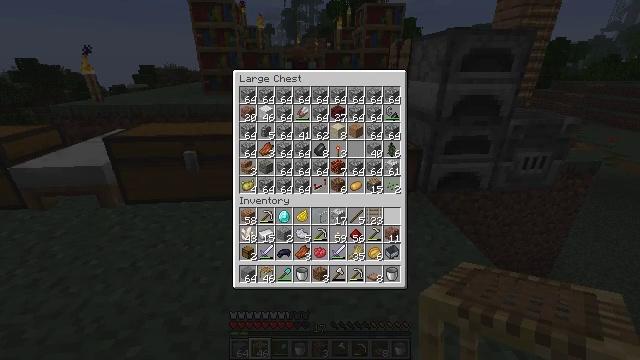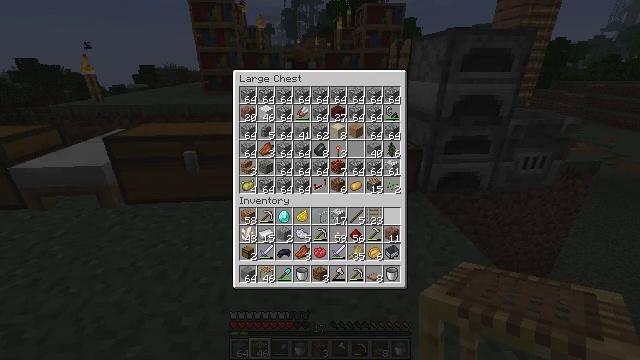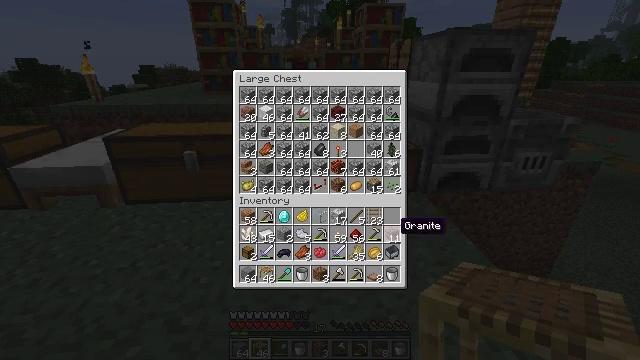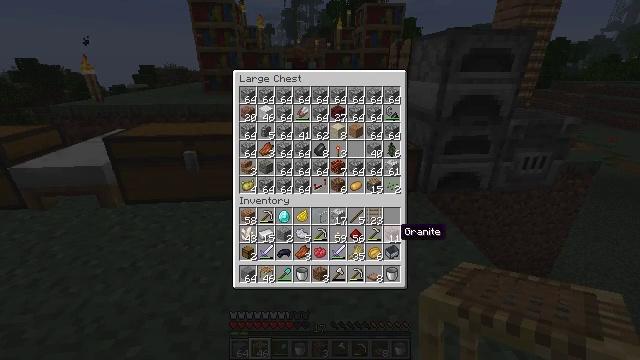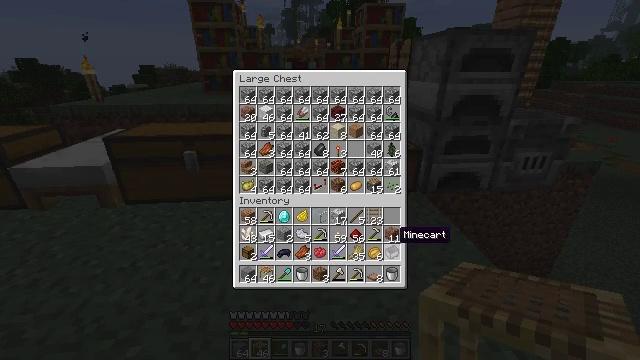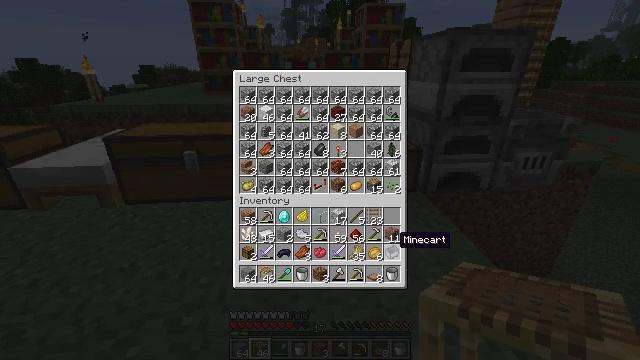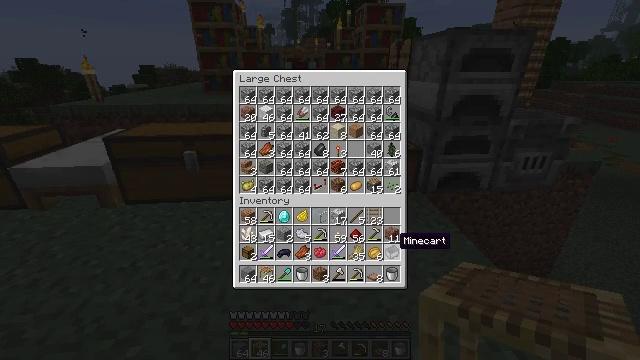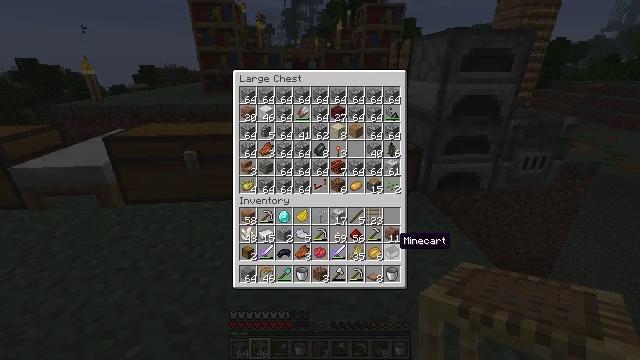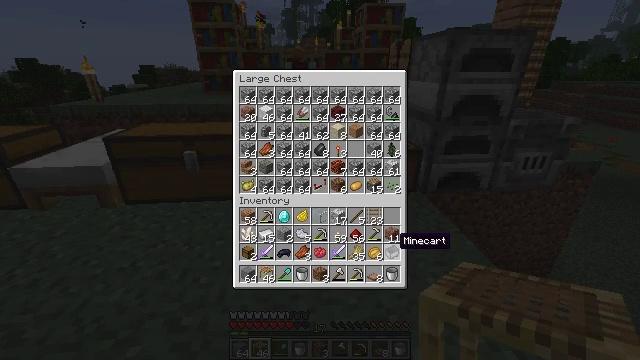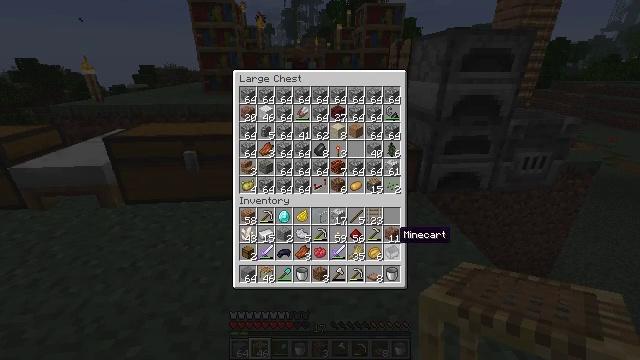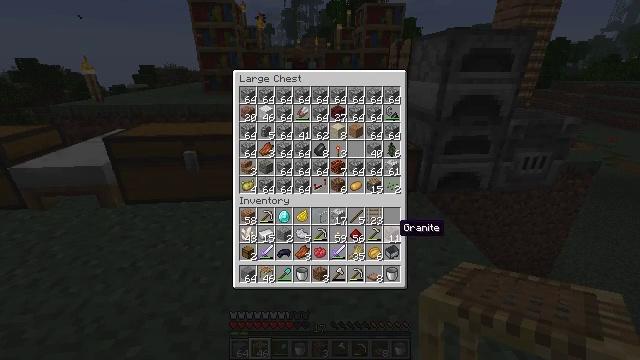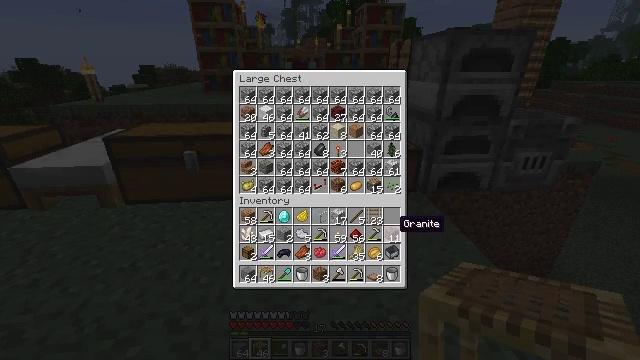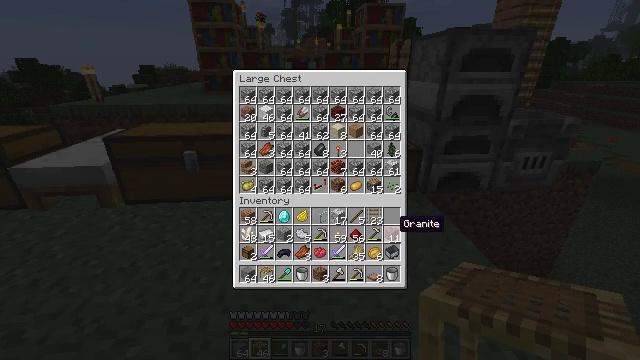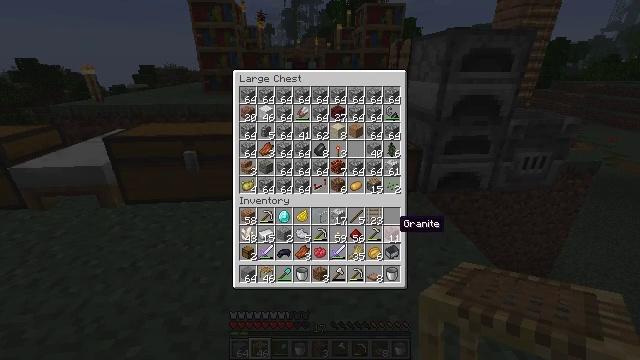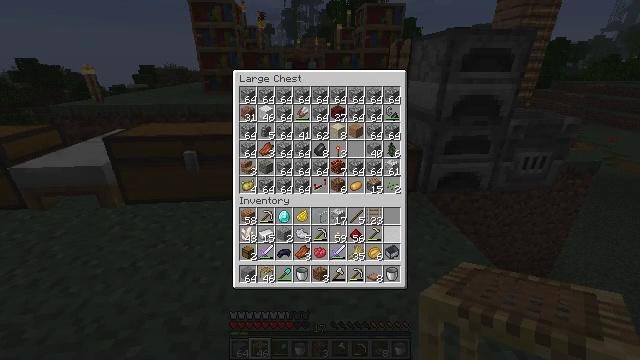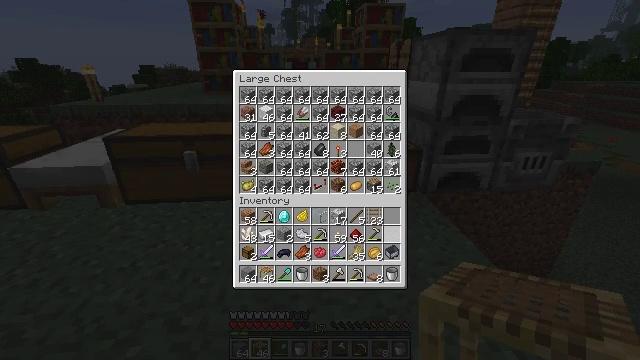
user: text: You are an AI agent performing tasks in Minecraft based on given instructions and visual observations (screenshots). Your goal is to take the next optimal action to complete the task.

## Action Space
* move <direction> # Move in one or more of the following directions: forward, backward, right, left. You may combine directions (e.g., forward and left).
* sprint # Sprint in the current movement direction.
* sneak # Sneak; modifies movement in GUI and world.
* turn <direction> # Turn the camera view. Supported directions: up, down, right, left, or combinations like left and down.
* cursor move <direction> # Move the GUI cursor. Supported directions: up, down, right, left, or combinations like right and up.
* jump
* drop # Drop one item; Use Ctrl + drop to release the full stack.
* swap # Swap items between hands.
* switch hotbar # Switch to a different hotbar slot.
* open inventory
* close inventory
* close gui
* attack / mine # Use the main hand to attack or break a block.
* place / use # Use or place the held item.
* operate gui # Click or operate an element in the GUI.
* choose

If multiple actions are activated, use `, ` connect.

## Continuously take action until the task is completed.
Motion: motion action
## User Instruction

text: Craft iron bars.
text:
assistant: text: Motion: sneak, cursor move down
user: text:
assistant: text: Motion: sneak, cursor move down
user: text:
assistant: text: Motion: sneak
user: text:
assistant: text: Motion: sneak
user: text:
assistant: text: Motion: sneak
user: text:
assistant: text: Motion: sneak
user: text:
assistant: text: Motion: sneak
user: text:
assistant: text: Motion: sneak
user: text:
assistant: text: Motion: sneak
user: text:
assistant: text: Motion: sneak, cursor move up
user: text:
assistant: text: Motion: sneak
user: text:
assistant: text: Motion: sneak
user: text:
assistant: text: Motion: sneak
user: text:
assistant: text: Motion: sneak, operate gui
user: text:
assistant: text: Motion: sneak, operate gui
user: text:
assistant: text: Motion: sneak
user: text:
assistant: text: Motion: sneak
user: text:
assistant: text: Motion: sneak
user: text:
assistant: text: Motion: sneak
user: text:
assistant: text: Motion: sneak
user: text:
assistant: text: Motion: sneak
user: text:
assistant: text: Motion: sneak
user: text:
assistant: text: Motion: sneak
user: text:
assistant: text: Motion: sneak
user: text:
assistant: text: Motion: sneak
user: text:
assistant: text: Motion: sneak
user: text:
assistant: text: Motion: sneak, cursor move left
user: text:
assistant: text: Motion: sneak, cursor move left
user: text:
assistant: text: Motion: sneak, cursor move left
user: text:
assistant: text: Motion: sneak, cursor move left